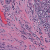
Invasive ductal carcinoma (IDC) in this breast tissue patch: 0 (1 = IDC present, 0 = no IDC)